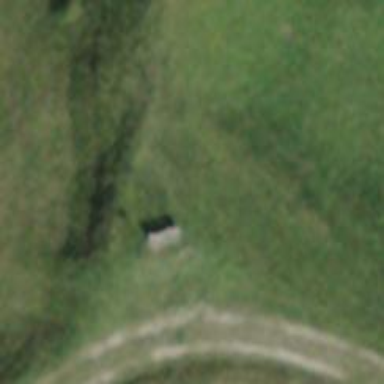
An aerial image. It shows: Bench.